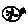
Label: moon